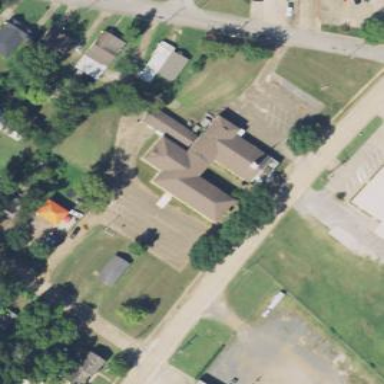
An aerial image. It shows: Building serving as place of worship.